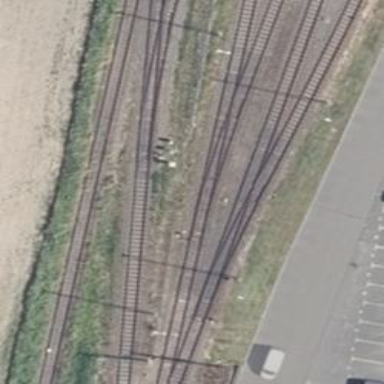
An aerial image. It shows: Railway switch with turnout to the right.